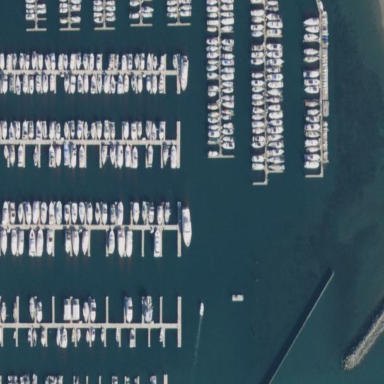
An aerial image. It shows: Marina area for leisure land.